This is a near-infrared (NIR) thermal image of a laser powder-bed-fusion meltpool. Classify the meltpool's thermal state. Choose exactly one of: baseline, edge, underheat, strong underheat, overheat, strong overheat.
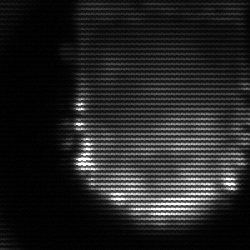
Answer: baseline